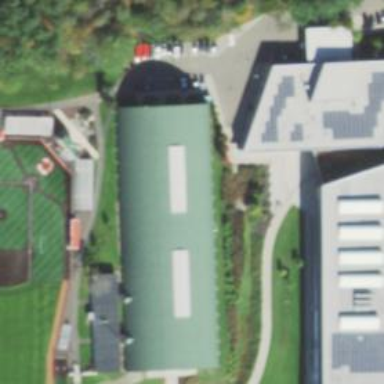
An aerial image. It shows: Building used as fitness center.